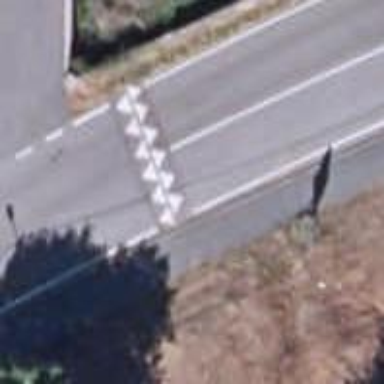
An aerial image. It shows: Traffic hump for calming the traffic.